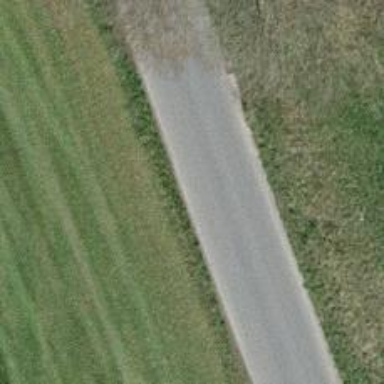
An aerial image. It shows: Unclassified road.